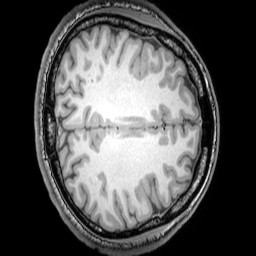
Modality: T1w
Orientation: axial
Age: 26
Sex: male
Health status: healthy
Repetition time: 0.081 s
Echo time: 0.037 s